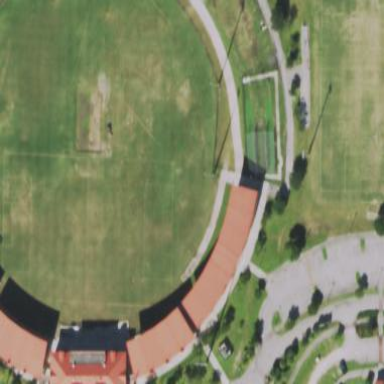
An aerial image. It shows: Grass pitch for cricket.